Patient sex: M
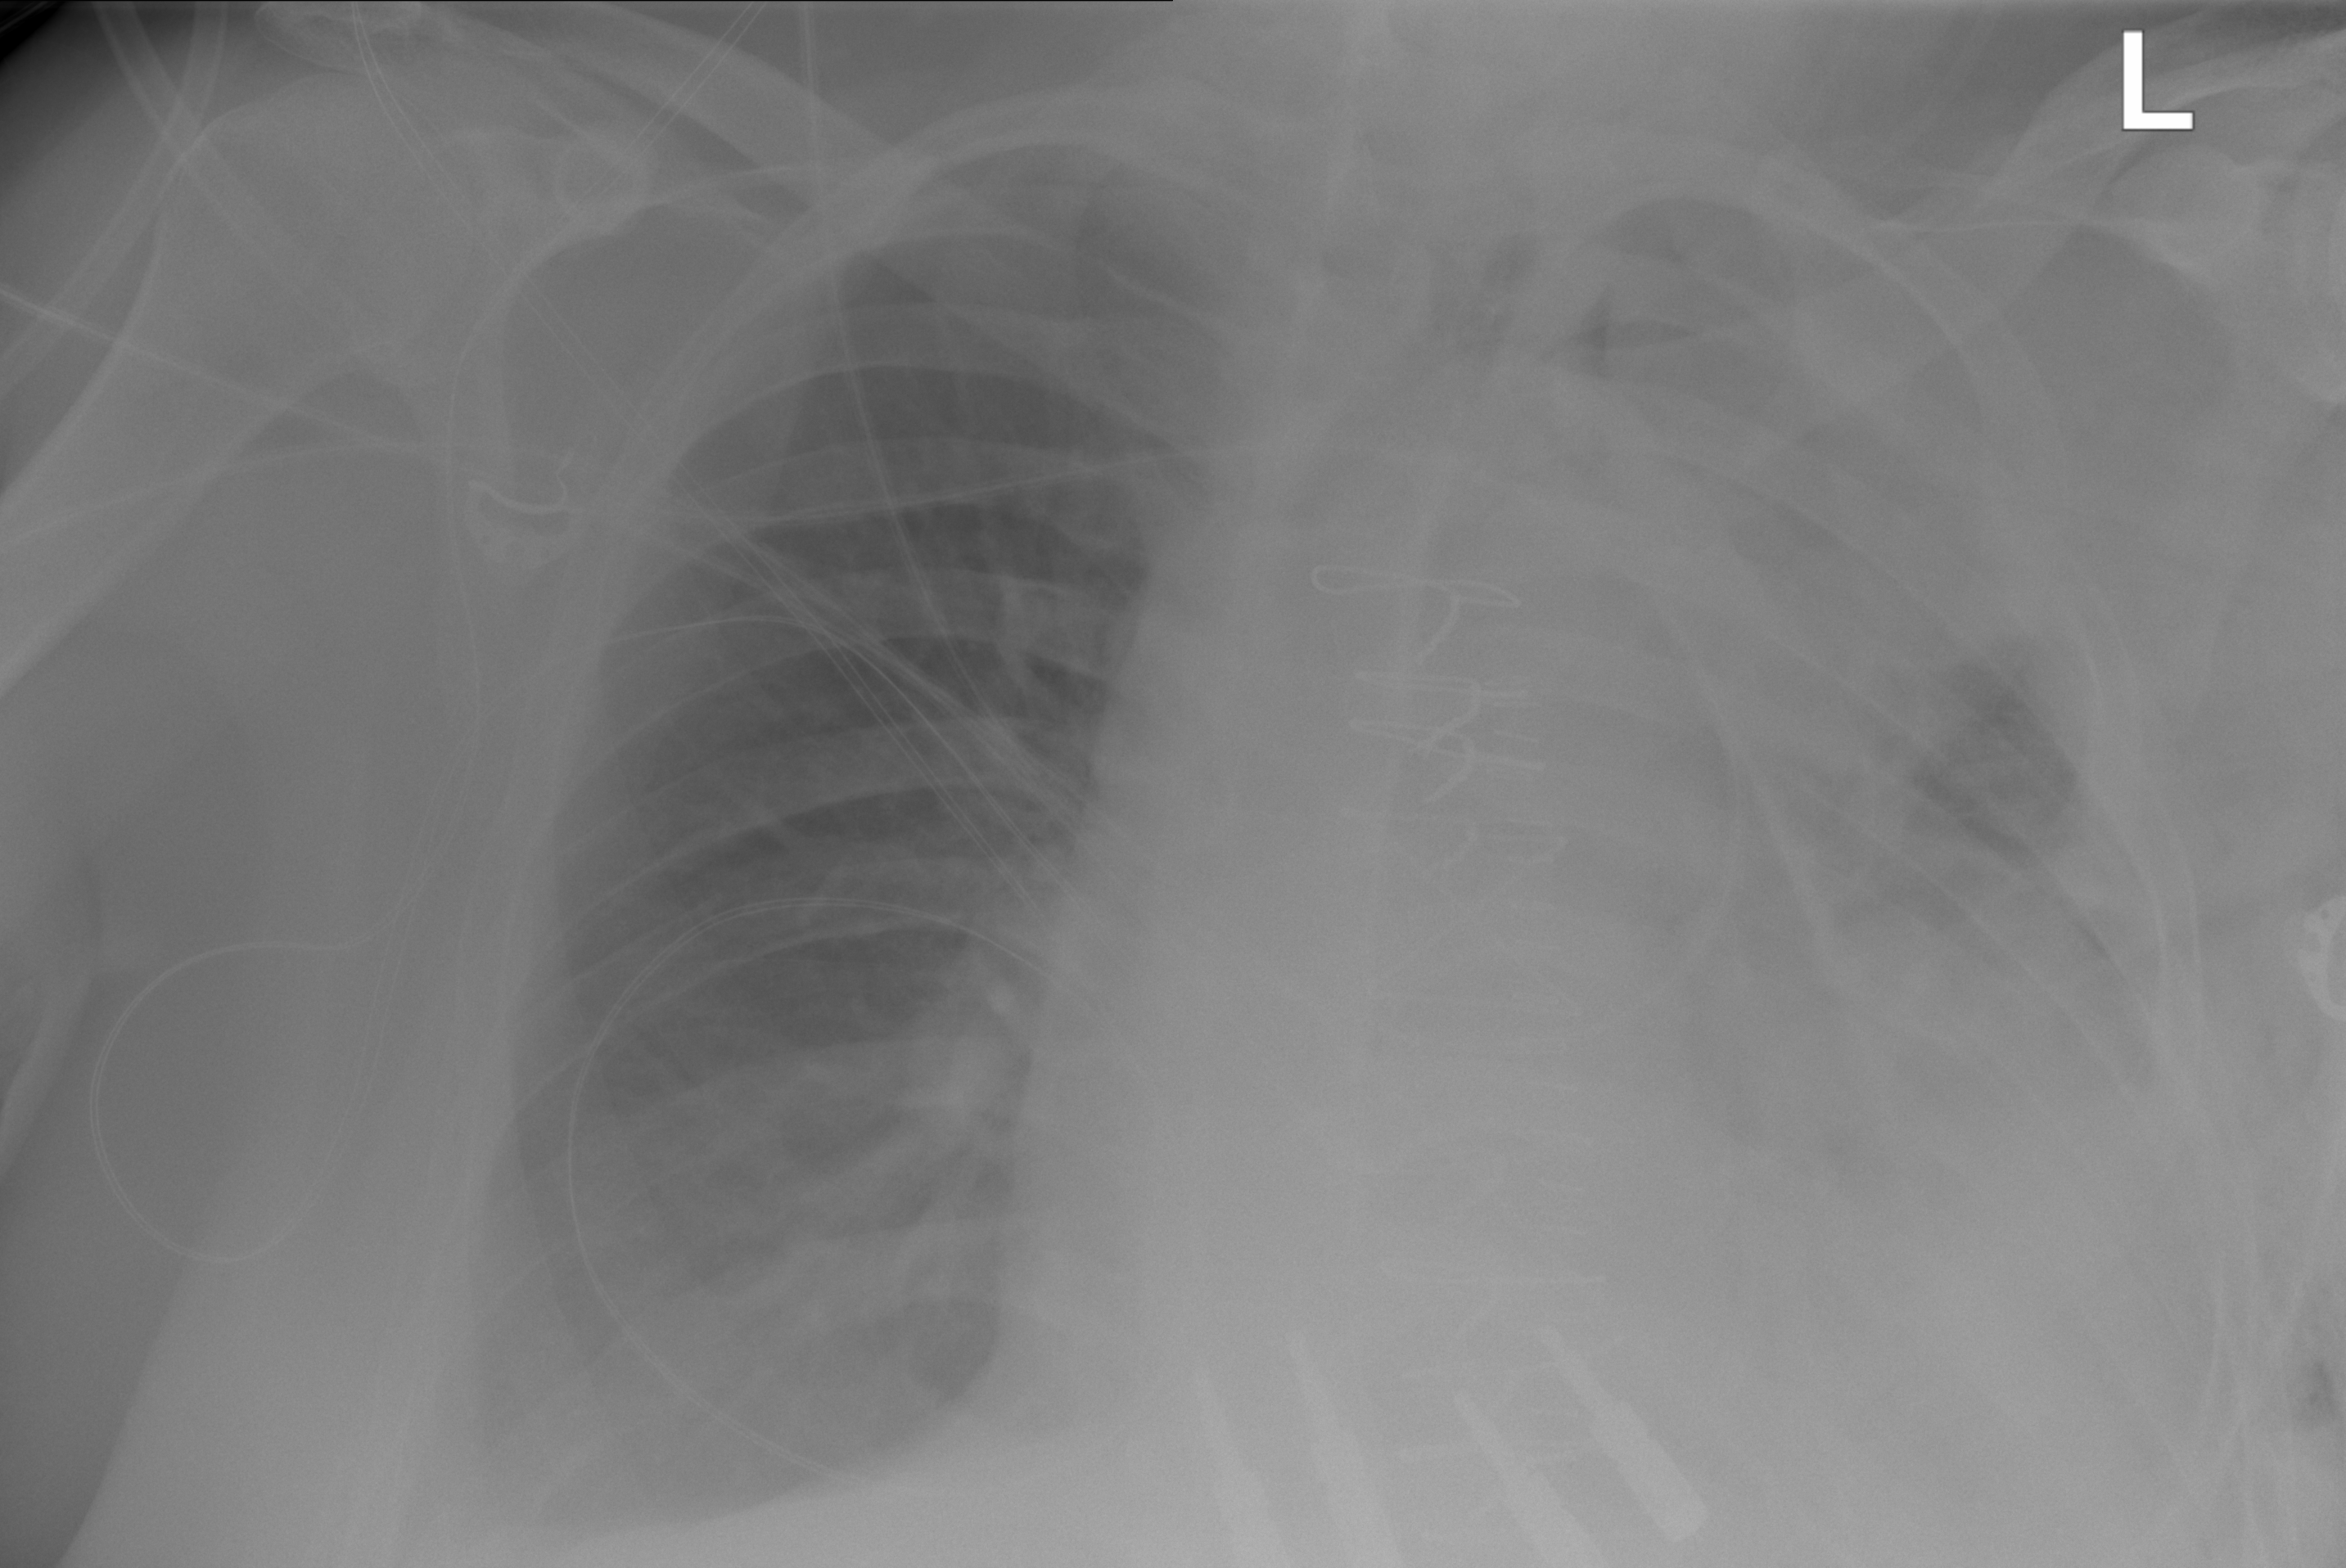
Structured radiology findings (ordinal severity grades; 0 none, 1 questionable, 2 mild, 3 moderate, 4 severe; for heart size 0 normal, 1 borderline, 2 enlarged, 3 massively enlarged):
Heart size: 2
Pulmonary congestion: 2
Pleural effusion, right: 2
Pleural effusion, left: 3
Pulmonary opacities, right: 0
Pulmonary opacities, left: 1
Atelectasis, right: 2
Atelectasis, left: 3